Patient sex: M
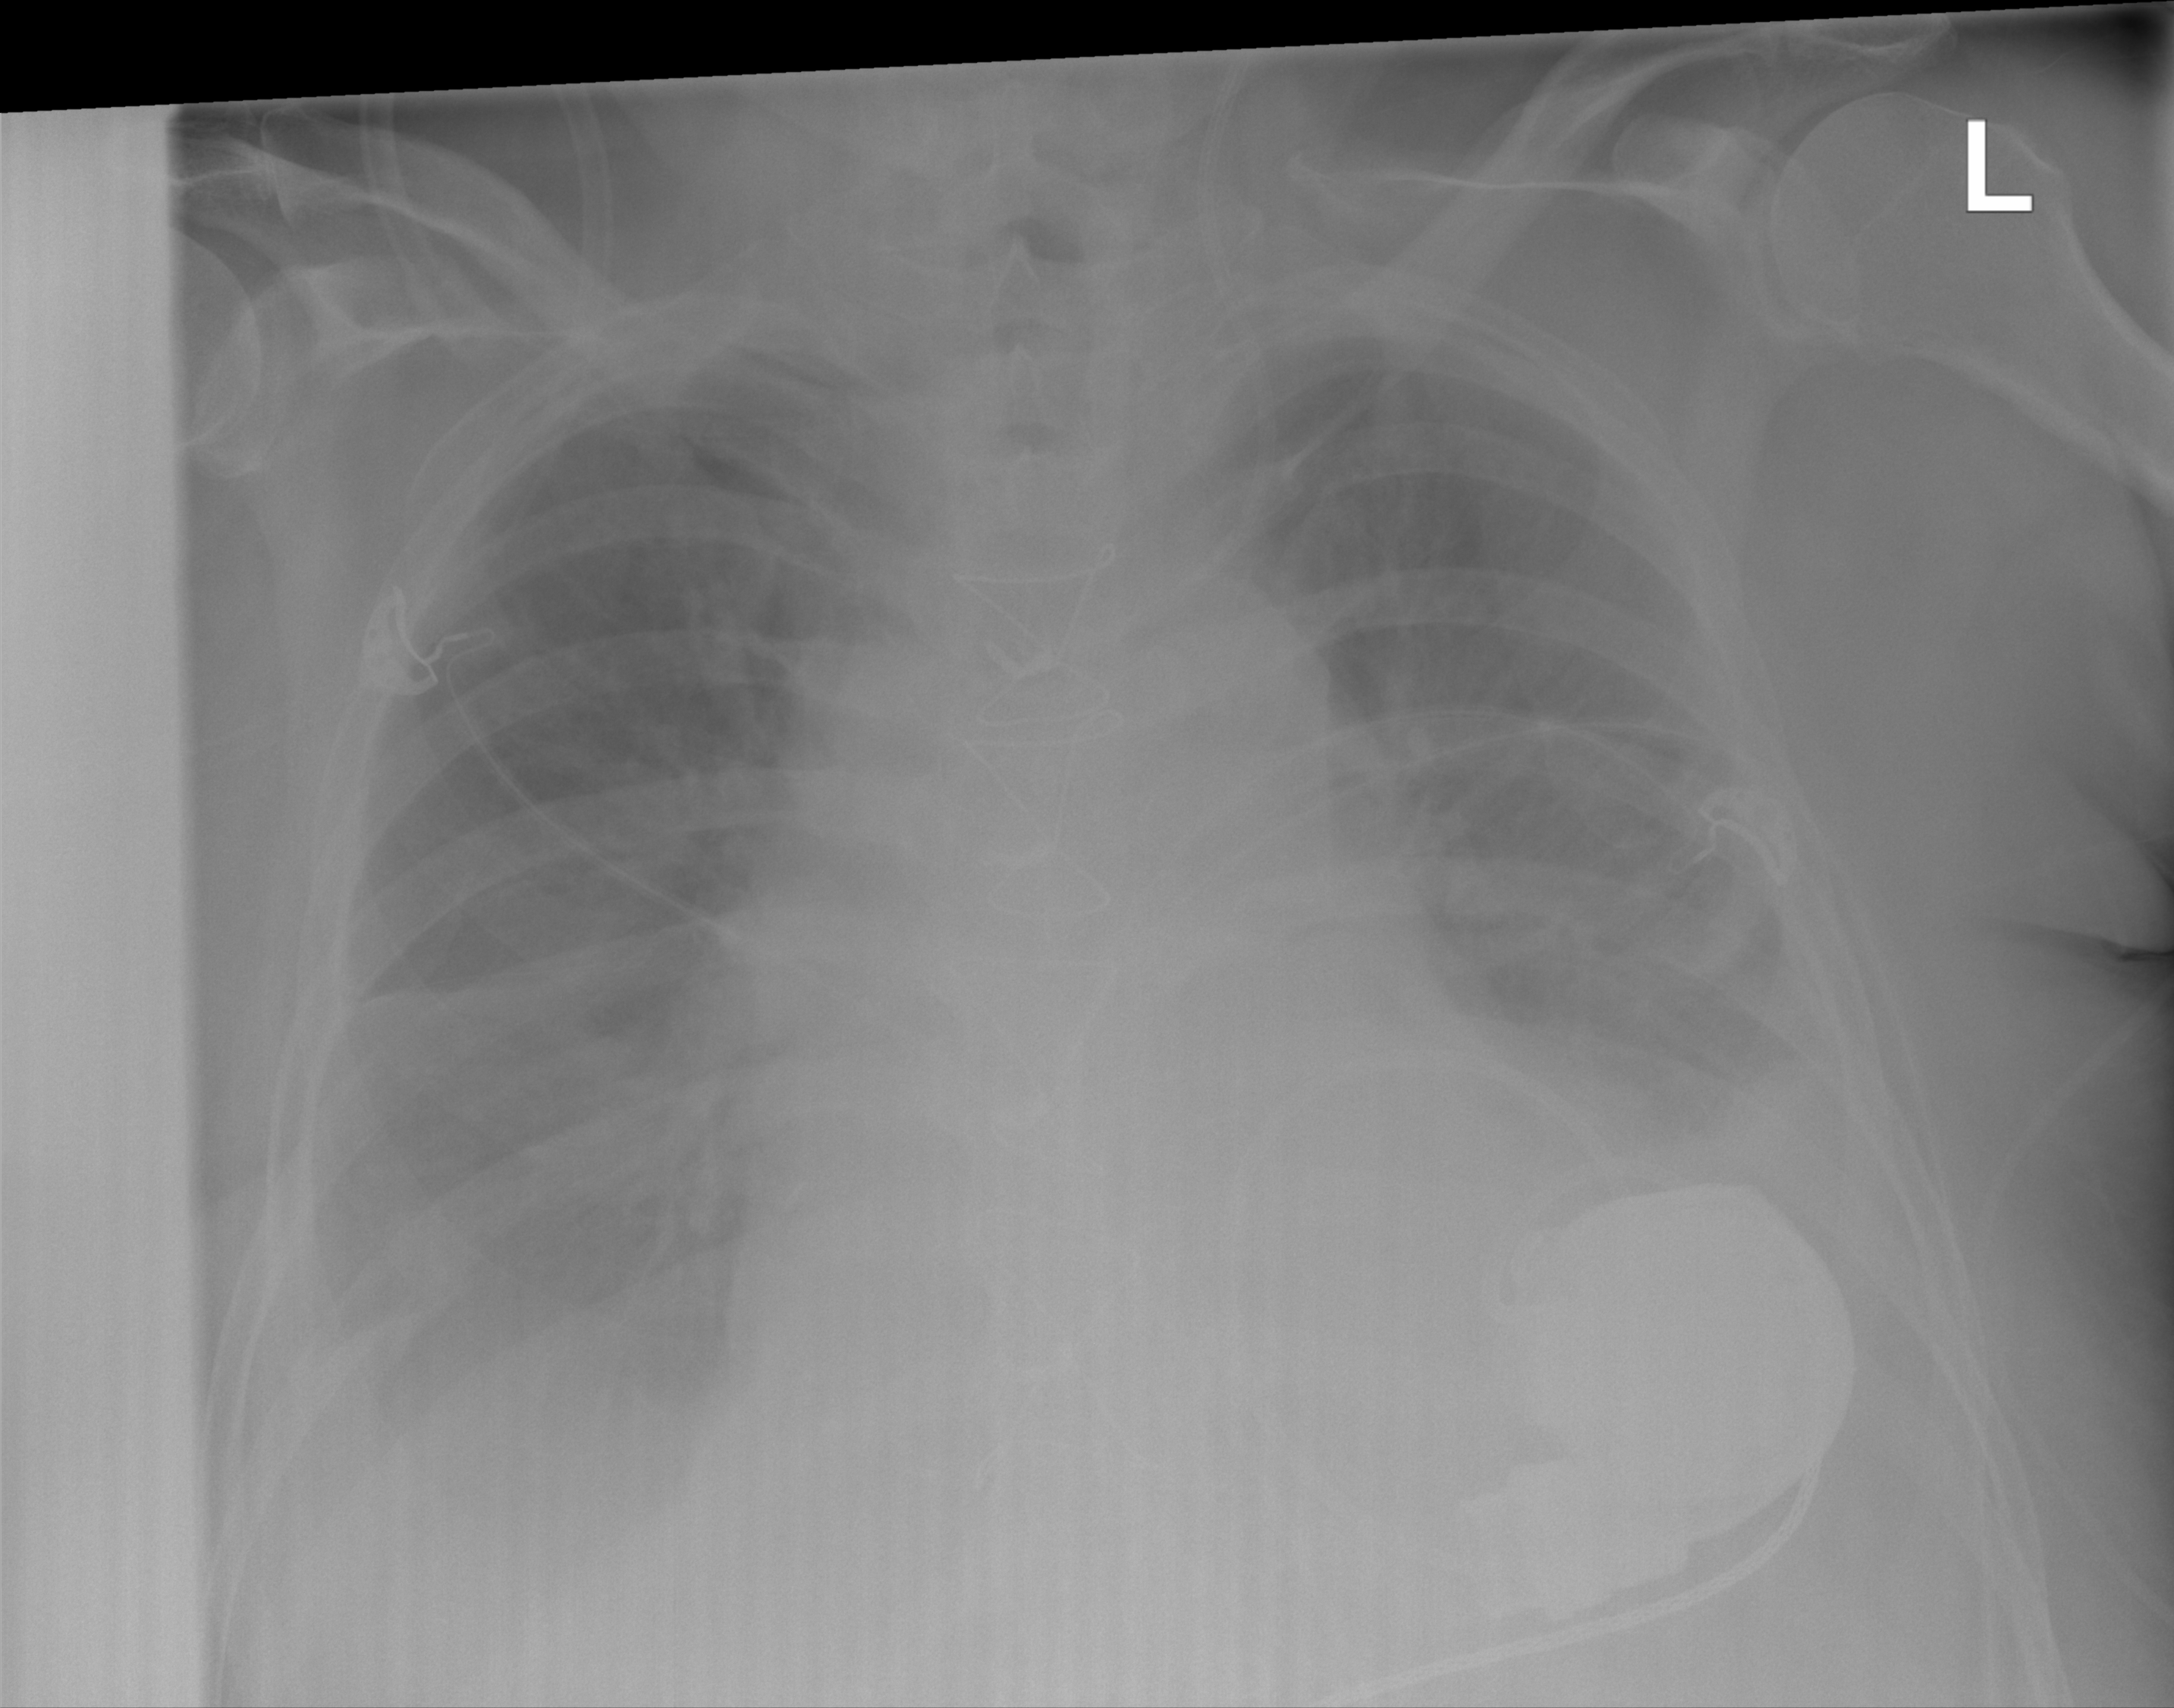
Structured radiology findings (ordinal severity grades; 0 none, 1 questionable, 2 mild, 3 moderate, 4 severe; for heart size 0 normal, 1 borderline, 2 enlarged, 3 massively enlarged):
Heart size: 2
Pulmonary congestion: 2
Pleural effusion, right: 3
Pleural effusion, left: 3
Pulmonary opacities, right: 0
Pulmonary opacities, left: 0
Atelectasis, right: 2
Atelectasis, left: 2